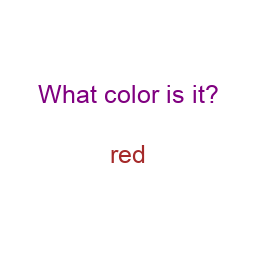
Color: brown
Color name shown: red
Background color: white
Question text color: purple